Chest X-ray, PA view. Patient: 38 years old, sex F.
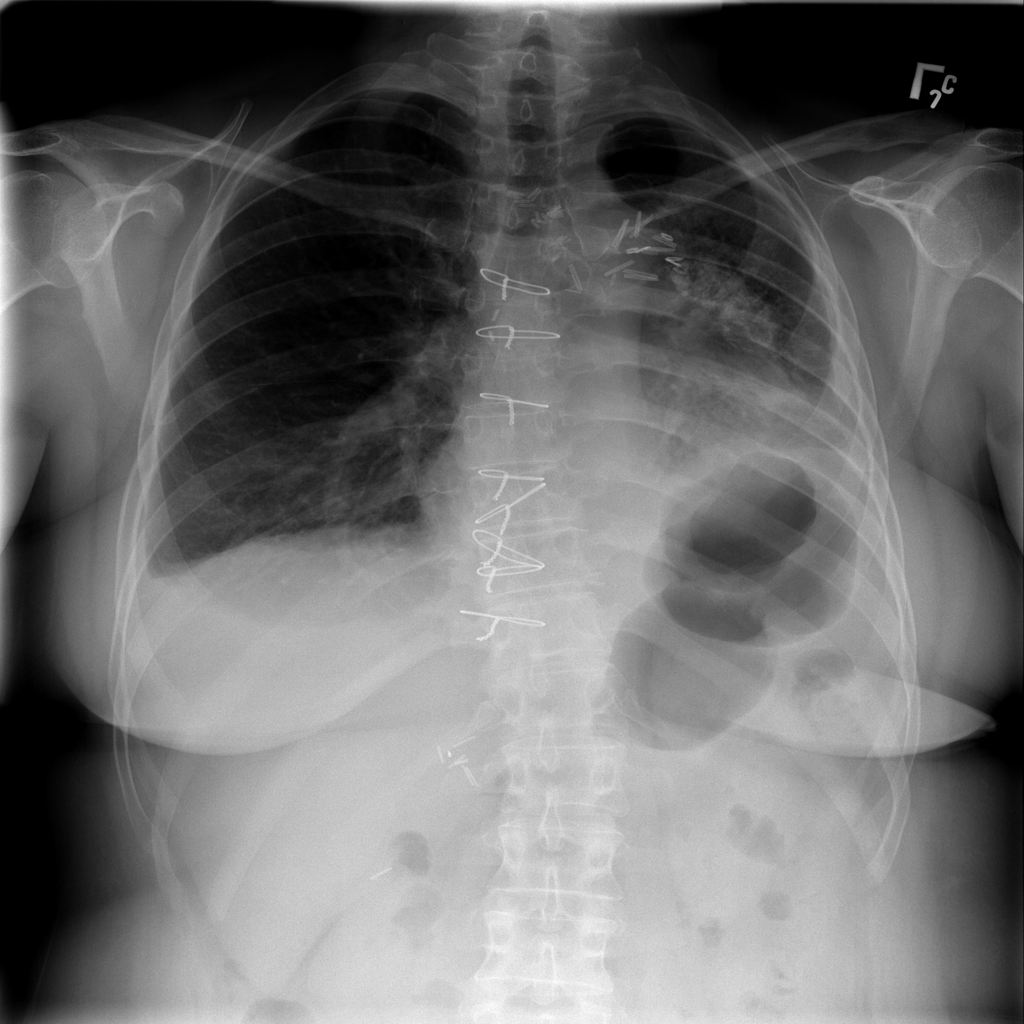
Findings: No Finding